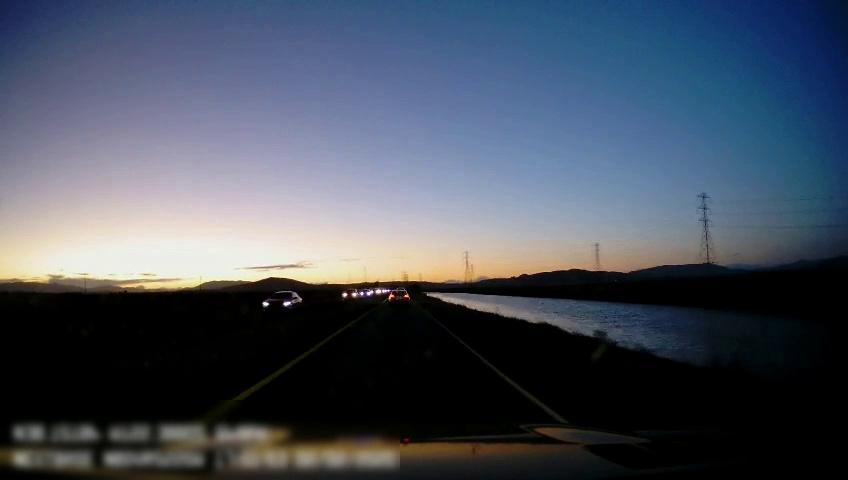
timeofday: Dusk/Dawn/Twilight
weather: Sunny
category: Drivable Space
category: Vehicles | Car
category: Vehicles | Car
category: Vehicles | Car
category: Vehicles | SUV
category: Lanes | Current Lane
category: Lanes | Current Lane